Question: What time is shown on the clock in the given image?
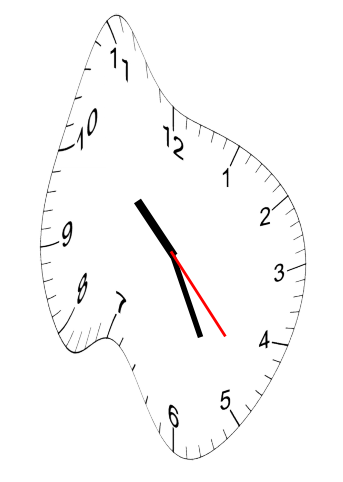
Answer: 10:25:23